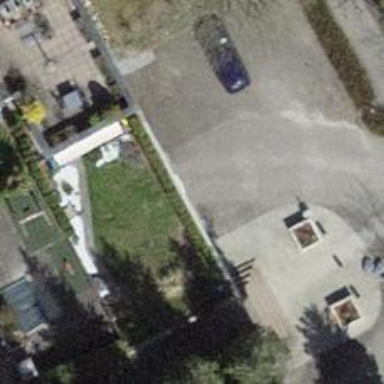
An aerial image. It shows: Parking entrance.